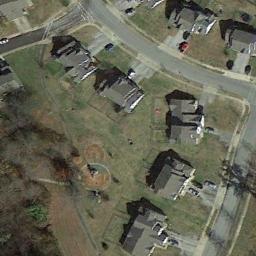
Label: residential